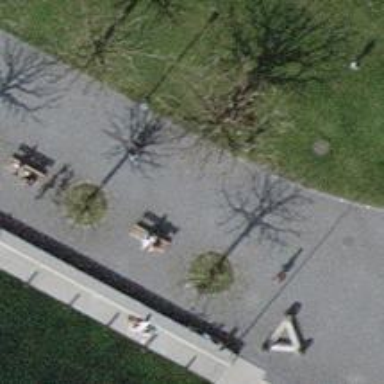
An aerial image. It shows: Brown bench.